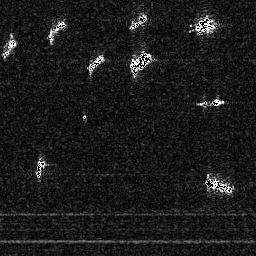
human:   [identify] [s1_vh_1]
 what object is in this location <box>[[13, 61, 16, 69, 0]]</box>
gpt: <ref>1 small ship at the left</ref>

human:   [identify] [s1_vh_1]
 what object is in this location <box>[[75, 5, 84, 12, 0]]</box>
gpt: <ref>1 small ship at the top right</ref>